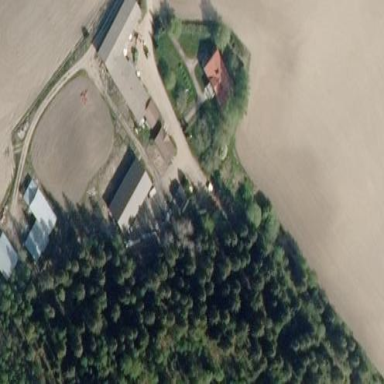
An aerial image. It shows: Farmyard area.